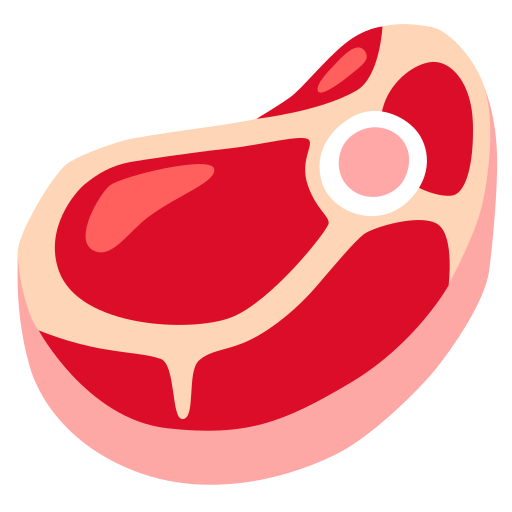
Emoji: 🥩